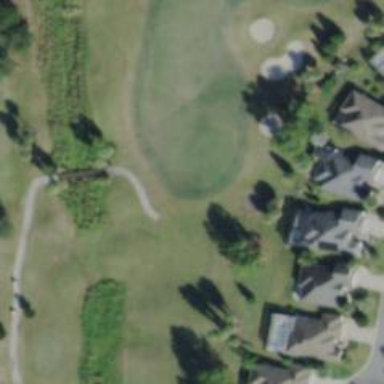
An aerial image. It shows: Path designated for golf carts.